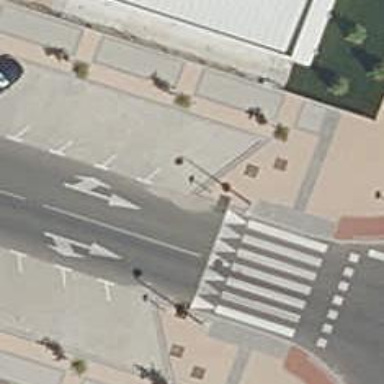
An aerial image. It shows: Kerb serving as barrier.